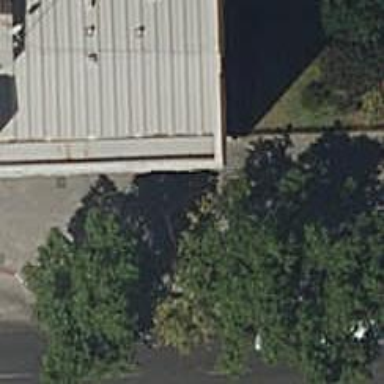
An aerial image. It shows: Veterinary facility.